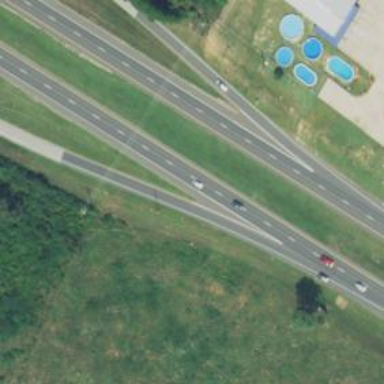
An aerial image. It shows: Asphalt trunk highway classified as expressway.